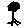
Label: tree